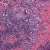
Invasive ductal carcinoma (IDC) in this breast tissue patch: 1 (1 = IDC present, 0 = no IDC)